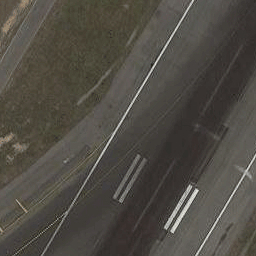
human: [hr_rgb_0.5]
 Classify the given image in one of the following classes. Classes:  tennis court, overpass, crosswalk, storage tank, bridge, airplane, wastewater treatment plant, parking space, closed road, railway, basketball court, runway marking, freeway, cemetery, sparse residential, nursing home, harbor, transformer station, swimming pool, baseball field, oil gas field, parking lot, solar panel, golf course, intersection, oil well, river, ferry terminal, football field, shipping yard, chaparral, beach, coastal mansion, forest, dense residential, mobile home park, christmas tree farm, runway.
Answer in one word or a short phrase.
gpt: runway